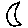
Label: moon